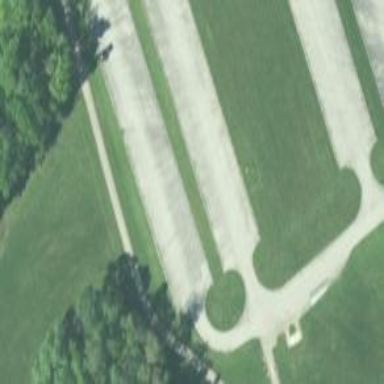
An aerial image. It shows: Paved parking area.